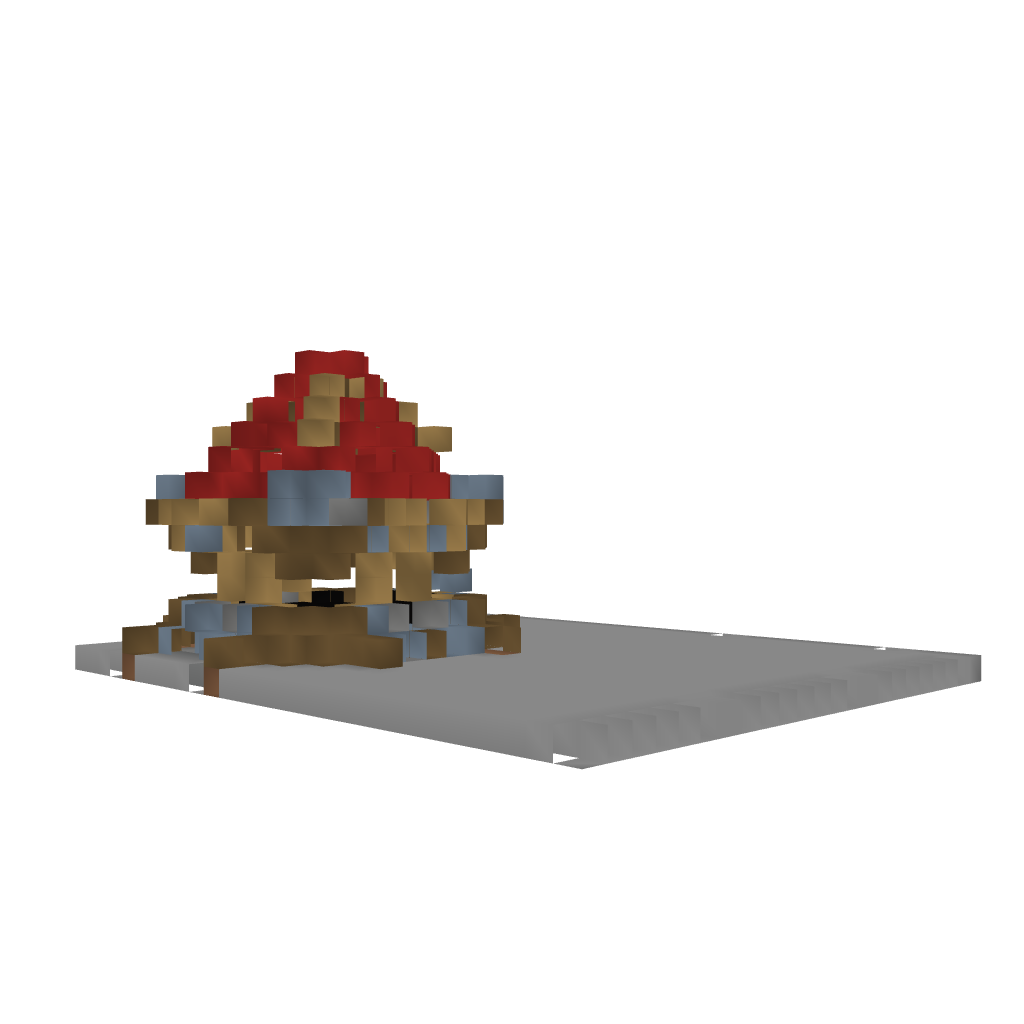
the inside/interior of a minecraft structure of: Orc Hut My _Kingrazor_